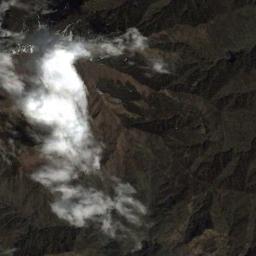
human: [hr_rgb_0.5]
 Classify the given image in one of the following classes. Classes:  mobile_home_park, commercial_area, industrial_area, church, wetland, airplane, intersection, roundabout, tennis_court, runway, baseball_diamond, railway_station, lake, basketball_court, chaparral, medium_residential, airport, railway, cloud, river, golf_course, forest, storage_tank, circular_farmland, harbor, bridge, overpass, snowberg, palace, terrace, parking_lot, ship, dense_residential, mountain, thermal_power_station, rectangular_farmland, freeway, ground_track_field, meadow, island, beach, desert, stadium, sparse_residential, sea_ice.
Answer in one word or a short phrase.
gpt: cloud